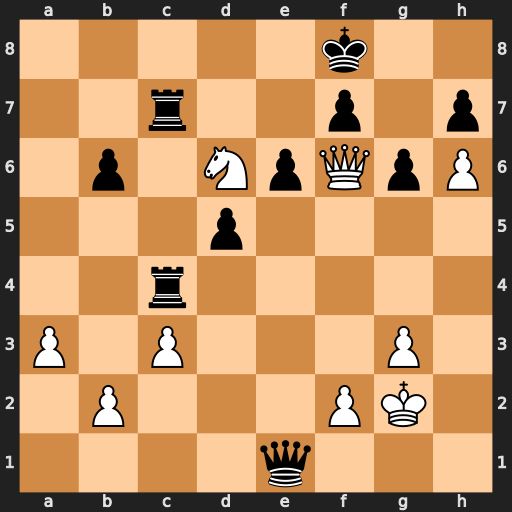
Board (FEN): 5k2/2r2p1p/1p1NpQpP/3p4/2r5/P1P3P1/1P3PK1/4q3
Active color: w
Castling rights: -
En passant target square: -
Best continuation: Qd8#